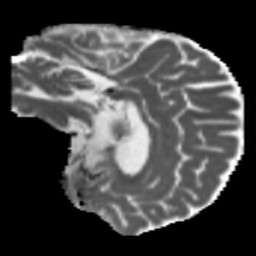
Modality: MD
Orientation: sagittal
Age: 47
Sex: male
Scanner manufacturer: siemens
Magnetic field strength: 3 T
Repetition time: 5.47 s
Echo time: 0.0854 s